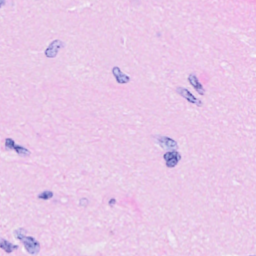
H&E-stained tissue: Breast